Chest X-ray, AP view. Patient: 39 years old, sex M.
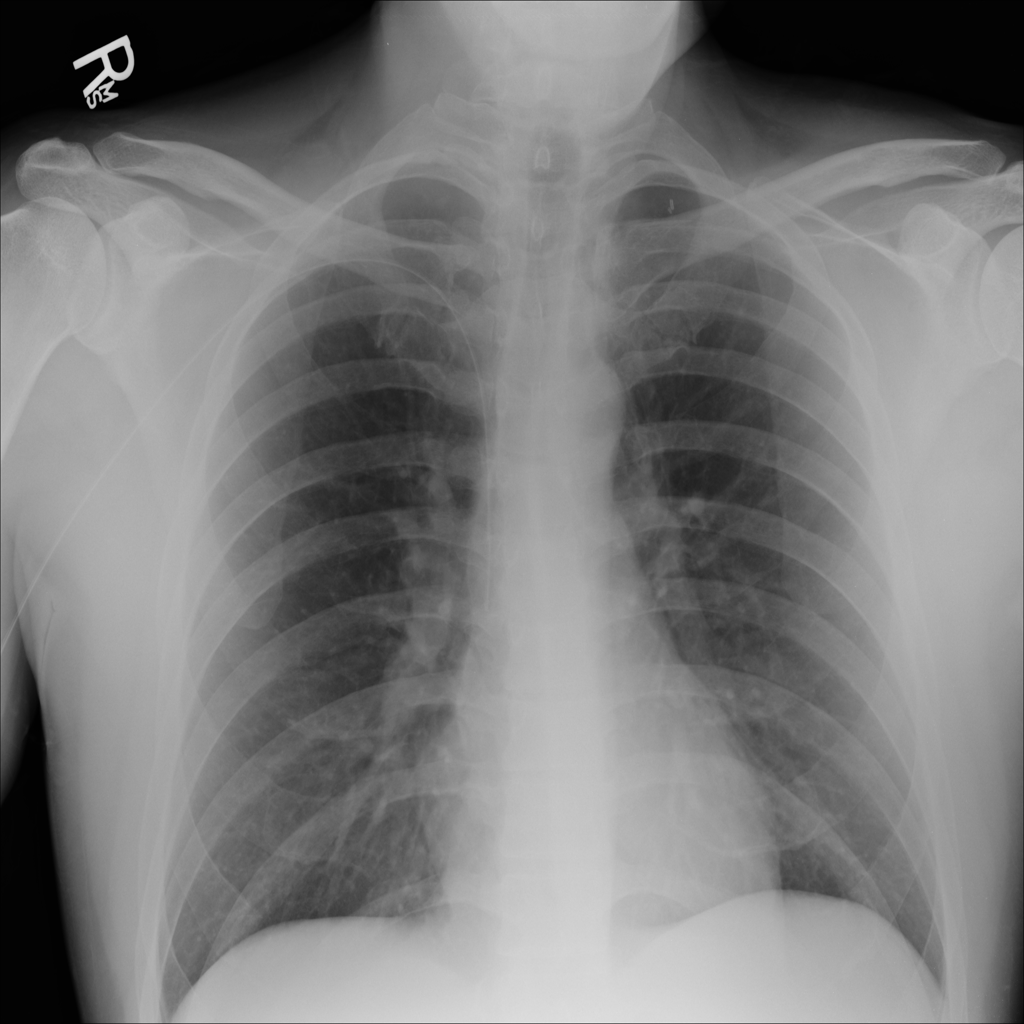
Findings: No Finding